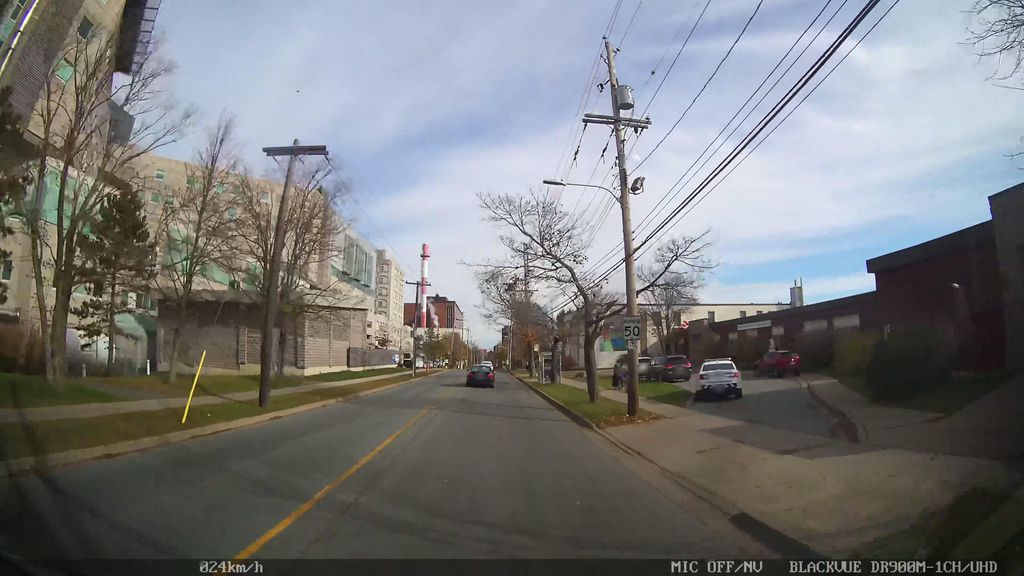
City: halifax